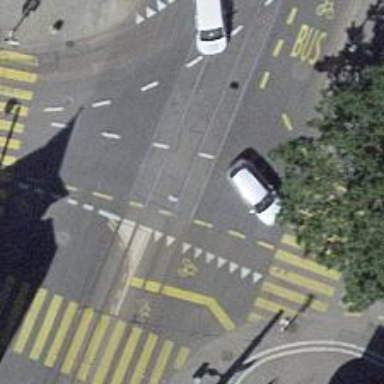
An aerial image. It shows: Tram level crossing on the railway.